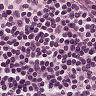
Metastatic tissue present: no